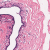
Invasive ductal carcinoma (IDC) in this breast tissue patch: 0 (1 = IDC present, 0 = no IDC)